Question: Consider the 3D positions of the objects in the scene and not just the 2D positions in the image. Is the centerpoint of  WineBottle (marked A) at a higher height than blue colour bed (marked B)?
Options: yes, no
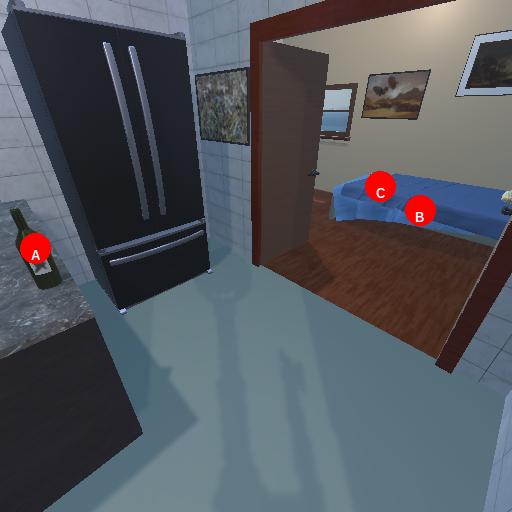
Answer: yes